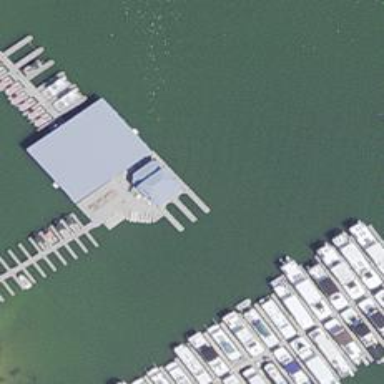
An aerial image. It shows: Man-made pier.